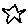
Label: star